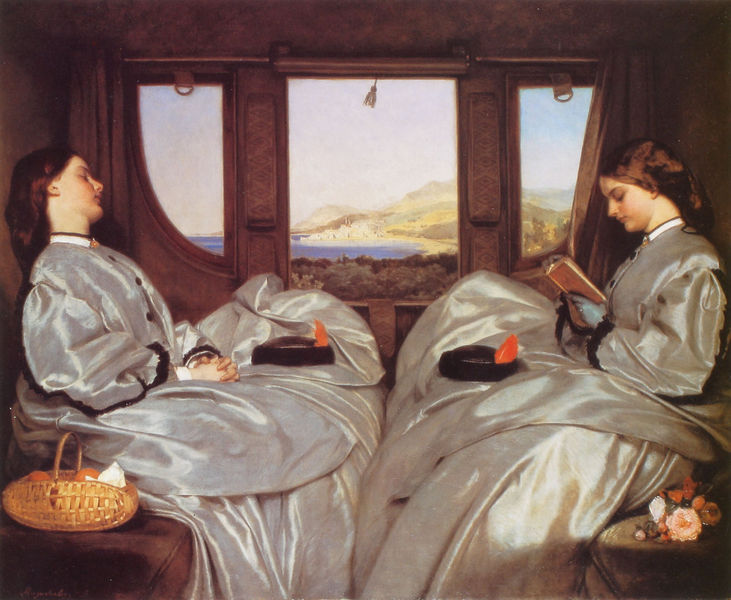
Titel: Die Reisegefährtinnen
Künstler: August Leopold Egg
Institution: Birmingham, Museum and art Gallery
Schlagwörter: gemälde, meer, schlaf, wasser, frauen, landschaft, see, blumen, fenster, hüte, kleid, kleider, orange, weiss, ausblick, federn, horizont, seide, berge, zug, kutsche, wagen, polster, lesen, korb, buch, reise, bommel, obstkorb, kutschfahrt, fahrt, reisen, proviant